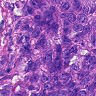
Metastatic tissue present: yes